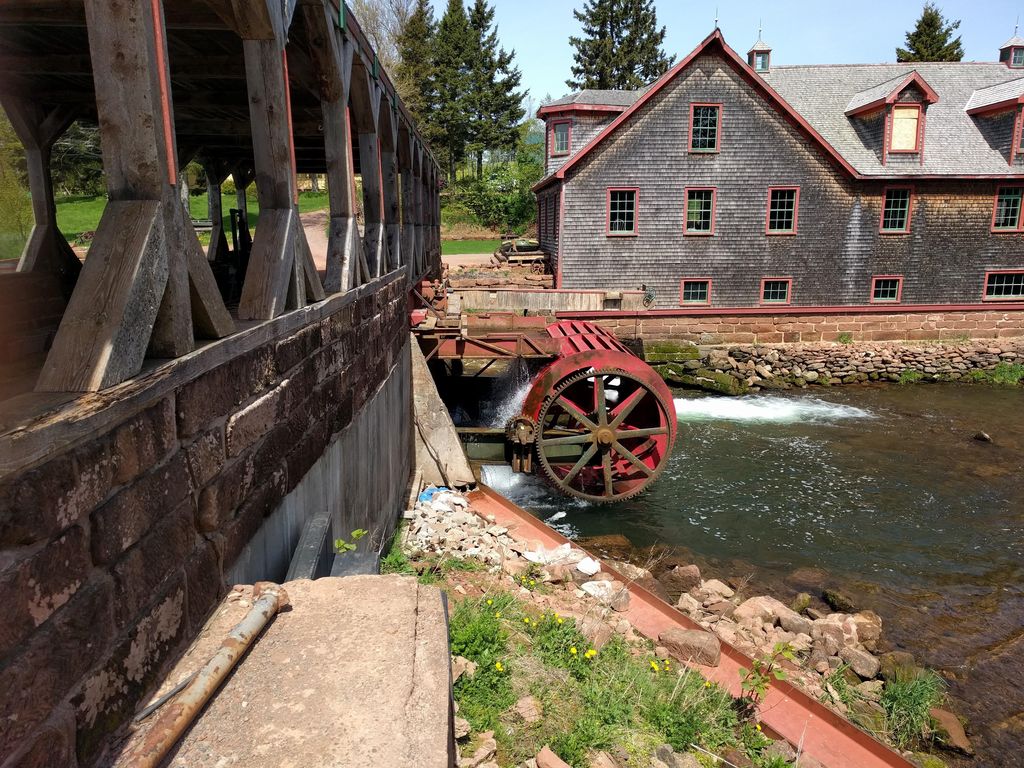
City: charlottetown